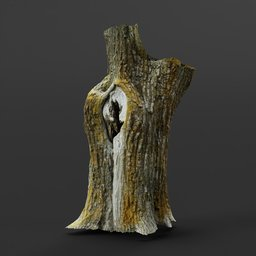
Label: nature